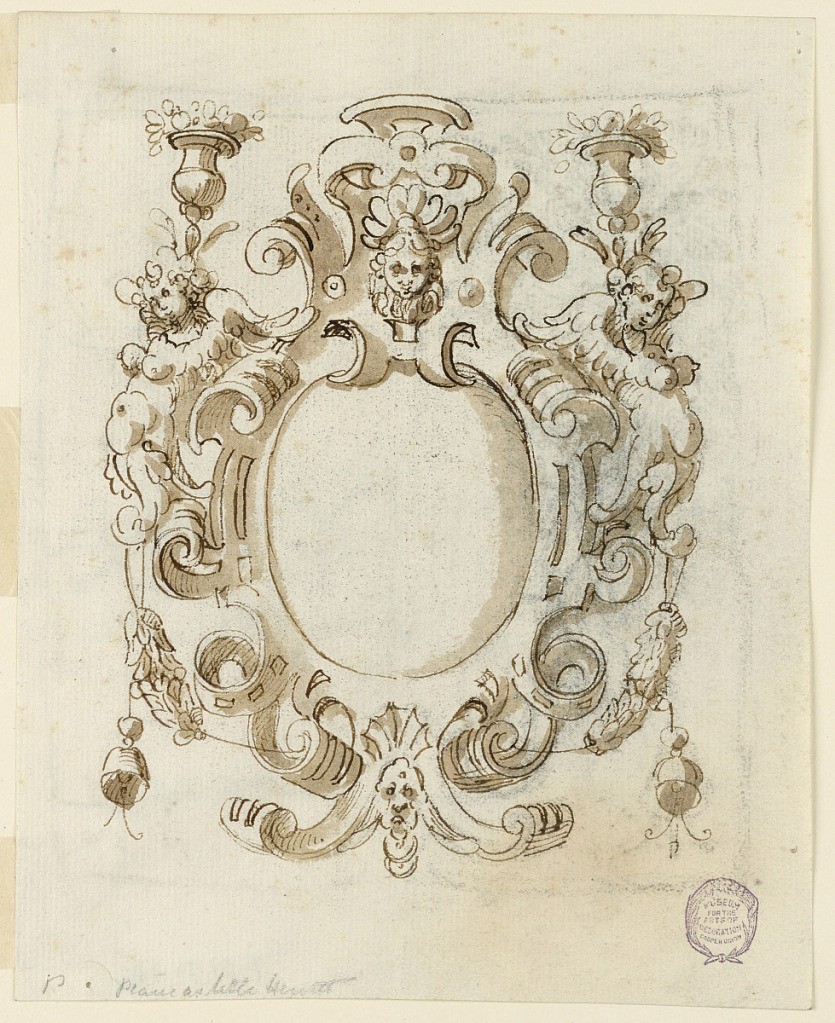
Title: Grotesque Design; verso: a Landscape
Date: early 17th century
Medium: Charcoal, pen and ink, brush and watercolor on paper
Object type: Drawing
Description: Strapwork frame with harpies and masks/ Verso: view of a town in a valley.